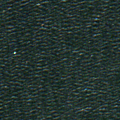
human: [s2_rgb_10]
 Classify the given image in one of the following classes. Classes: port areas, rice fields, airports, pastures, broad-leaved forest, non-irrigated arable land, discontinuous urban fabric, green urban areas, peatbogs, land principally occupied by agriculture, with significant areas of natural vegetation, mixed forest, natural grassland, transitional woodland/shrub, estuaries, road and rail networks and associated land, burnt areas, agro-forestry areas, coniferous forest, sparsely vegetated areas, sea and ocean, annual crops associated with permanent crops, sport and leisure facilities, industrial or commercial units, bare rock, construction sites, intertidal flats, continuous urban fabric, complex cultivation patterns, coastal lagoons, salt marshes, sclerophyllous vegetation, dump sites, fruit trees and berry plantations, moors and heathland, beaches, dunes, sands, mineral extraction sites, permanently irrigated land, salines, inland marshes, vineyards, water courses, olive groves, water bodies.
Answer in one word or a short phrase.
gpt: sea and ocean